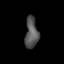
Tissue: lung
Cell type: Epithelial cells
Senescence score: 0.189
Nuclear area (px): 401
Mean DAPI intensity: 83.858